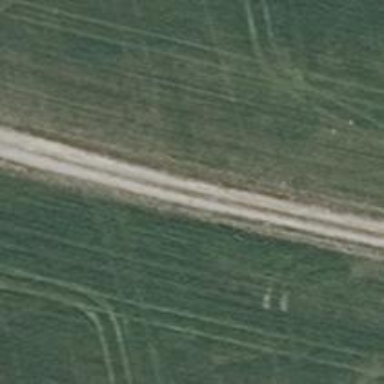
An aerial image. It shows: Track with grade2 tracktype.